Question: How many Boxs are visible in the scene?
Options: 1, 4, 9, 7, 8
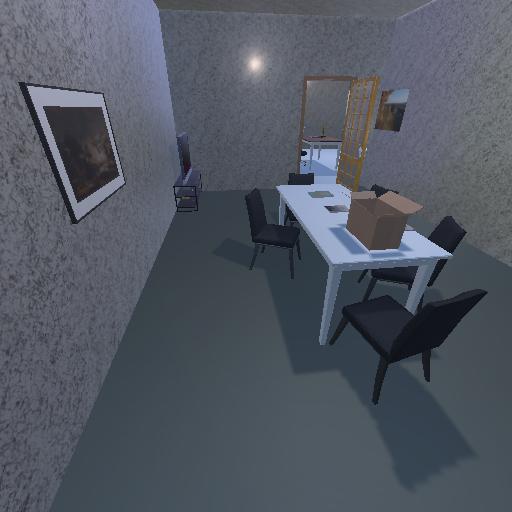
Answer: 1